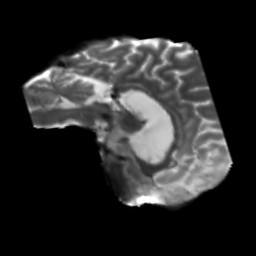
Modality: T2w
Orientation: sagittal
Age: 31
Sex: female
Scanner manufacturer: siemens
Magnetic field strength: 3 T
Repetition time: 5.25 s
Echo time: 0.08 s